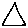
Label: triangle